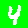
Digit: 4